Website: ulta-beauty
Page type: billing-address
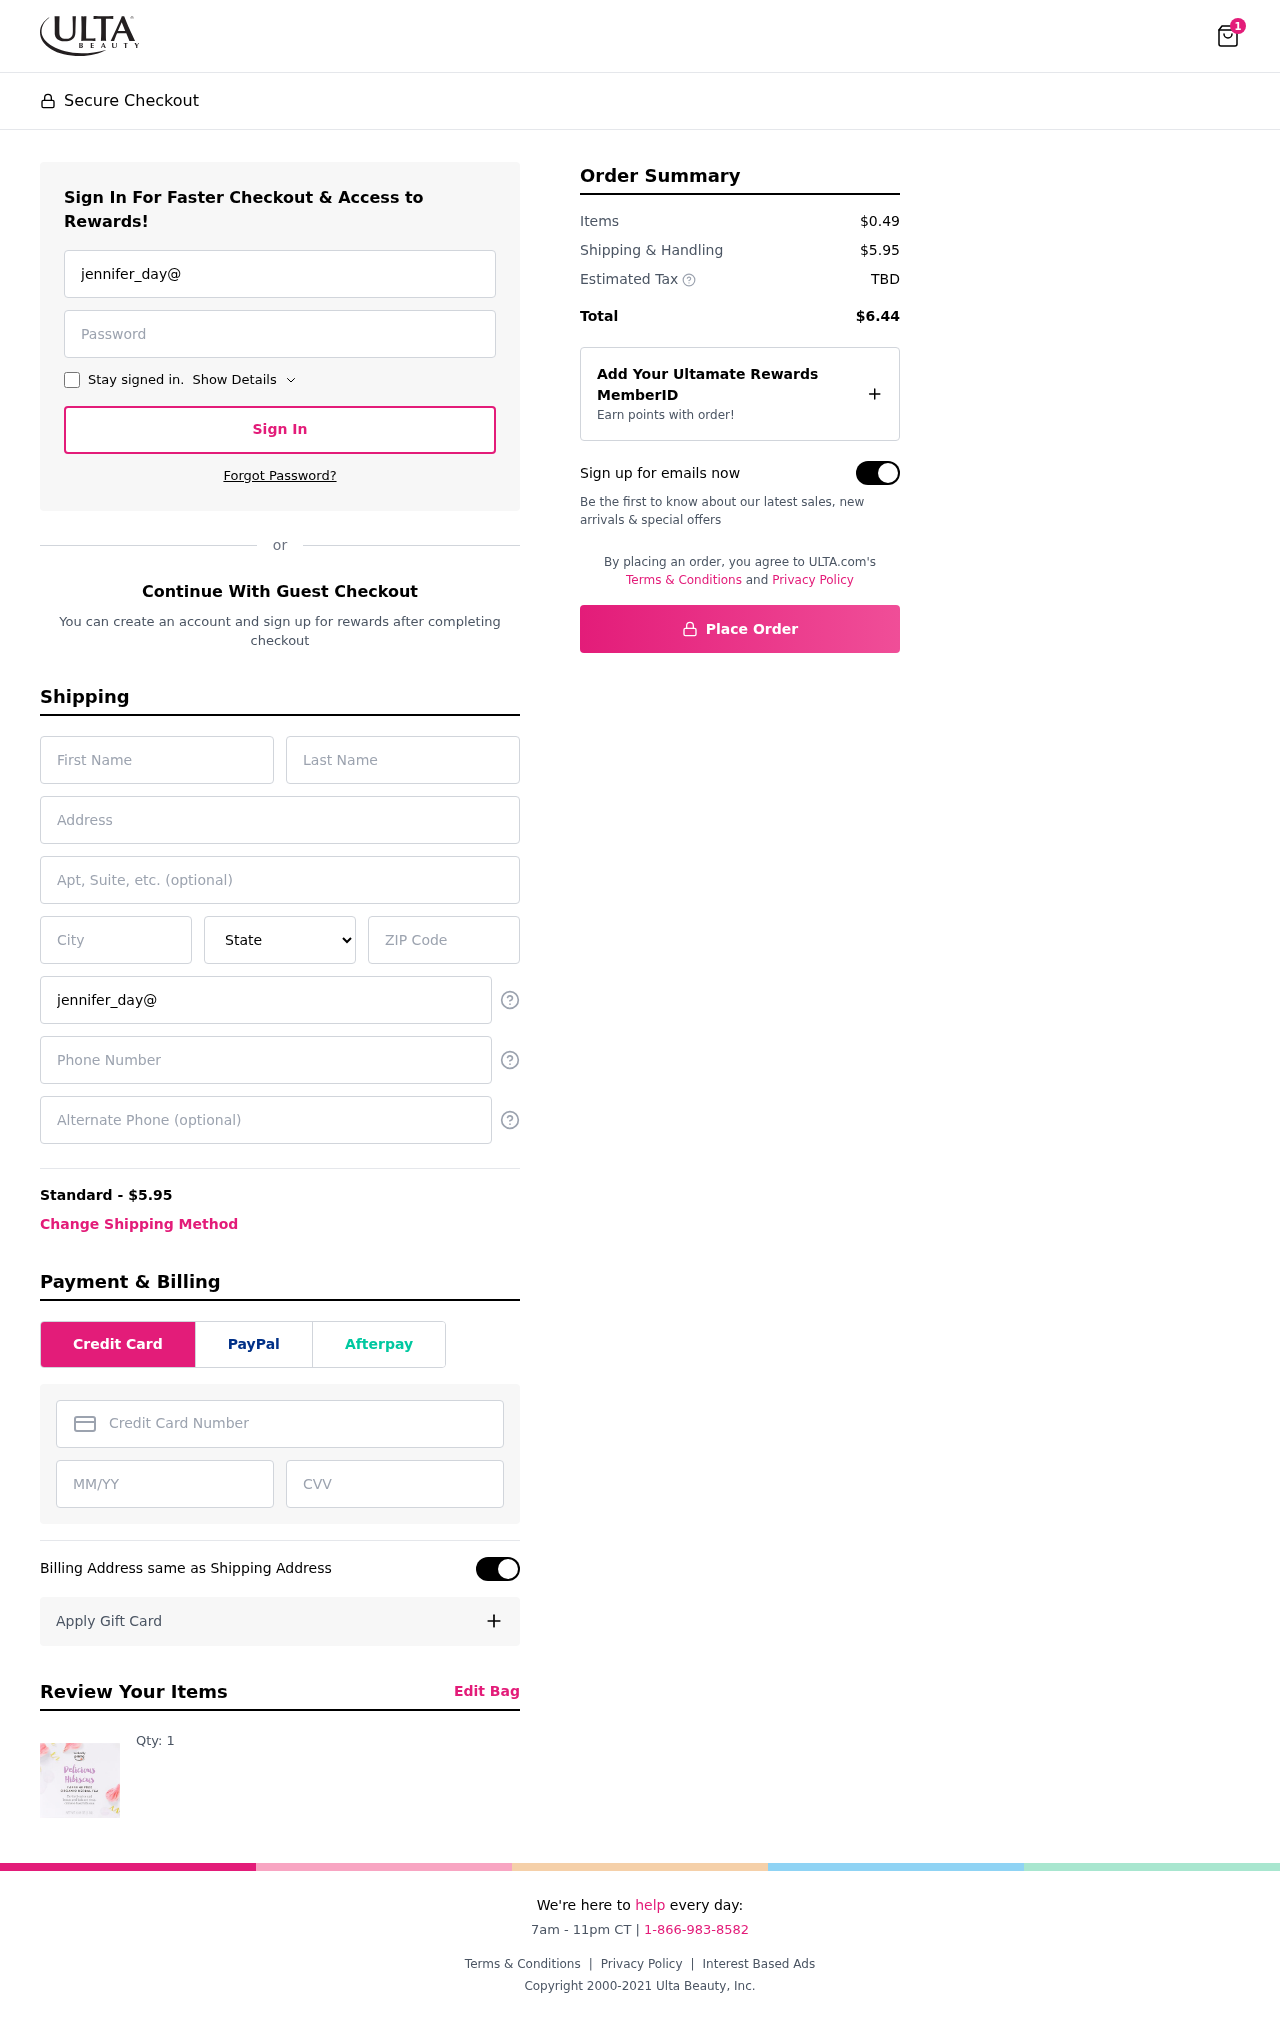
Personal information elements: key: PII_STATE
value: Oklahoma
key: PII_EMAIL
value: jennifer_day@hotmail.com
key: PII_FIRSTNAME
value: Jennifer
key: PII_LASTNAME
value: Day
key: PII_STREET
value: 47217 Daniel Mountains
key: PII_STREET2
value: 6505 Bryan Harbors Apt. 186
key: PII_CITY
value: Hudsonberg
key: PII_POSTCODE
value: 14767
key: PII_PHONE
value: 3787756216
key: PII_CARD_NUMBER
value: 6011 8271 9181 6271
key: PII_CARD_EXPIRY
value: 08/27
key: PII_CARD_CVV
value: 417
Product elements: key: PRODUCT1_QUANTITY
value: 1
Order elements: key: ORDER_NUM_ITEMS
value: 1
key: ORDER_SHIPPING_COST
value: $5.95
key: ORDER_SUBTOTAL
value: $0.49
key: ORDER_TOTAL
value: $6.44